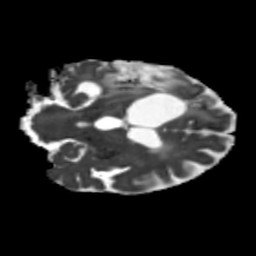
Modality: MD
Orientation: coronal
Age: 65
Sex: female
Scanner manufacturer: siemens
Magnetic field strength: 3 T
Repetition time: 5.25 s
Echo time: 0.08 s